Interaction volume radius: 5 \u00c5
Interaction volume height: 15 \u00c5
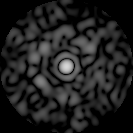
Disorder parameter: 0.8041